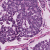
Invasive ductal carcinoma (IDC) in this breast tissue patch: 1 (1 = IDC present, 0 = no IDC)